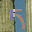
Label: 5